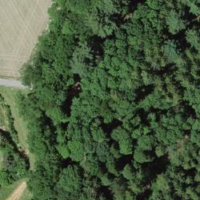
EUNIS habitat code: 41
Species observed at this site:
Euonymus europaeus